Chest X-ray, PA view. Patient: 41 years old, sex F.
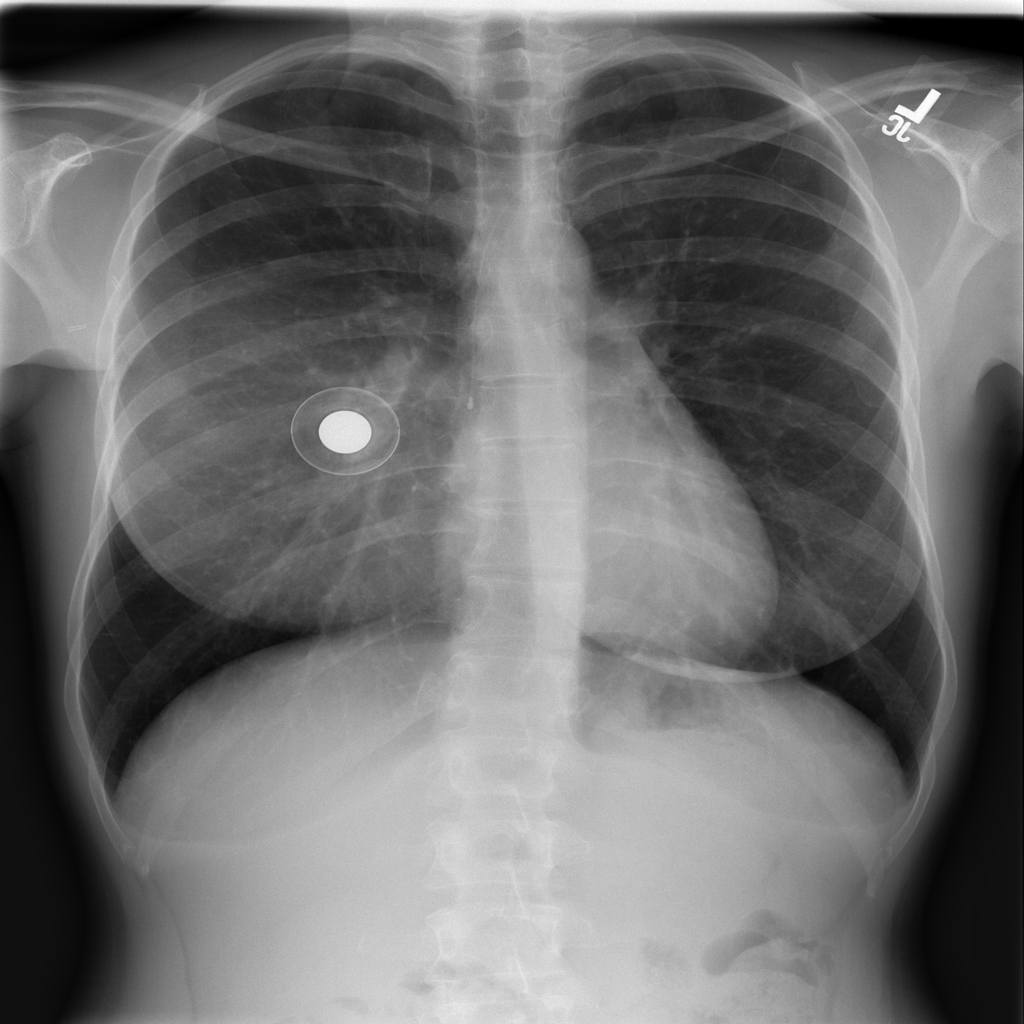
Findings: No Finding